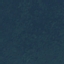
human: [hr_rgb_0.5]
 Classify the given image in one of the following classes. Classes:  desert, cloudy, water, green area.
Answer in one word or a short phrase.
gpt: green area